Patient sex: M
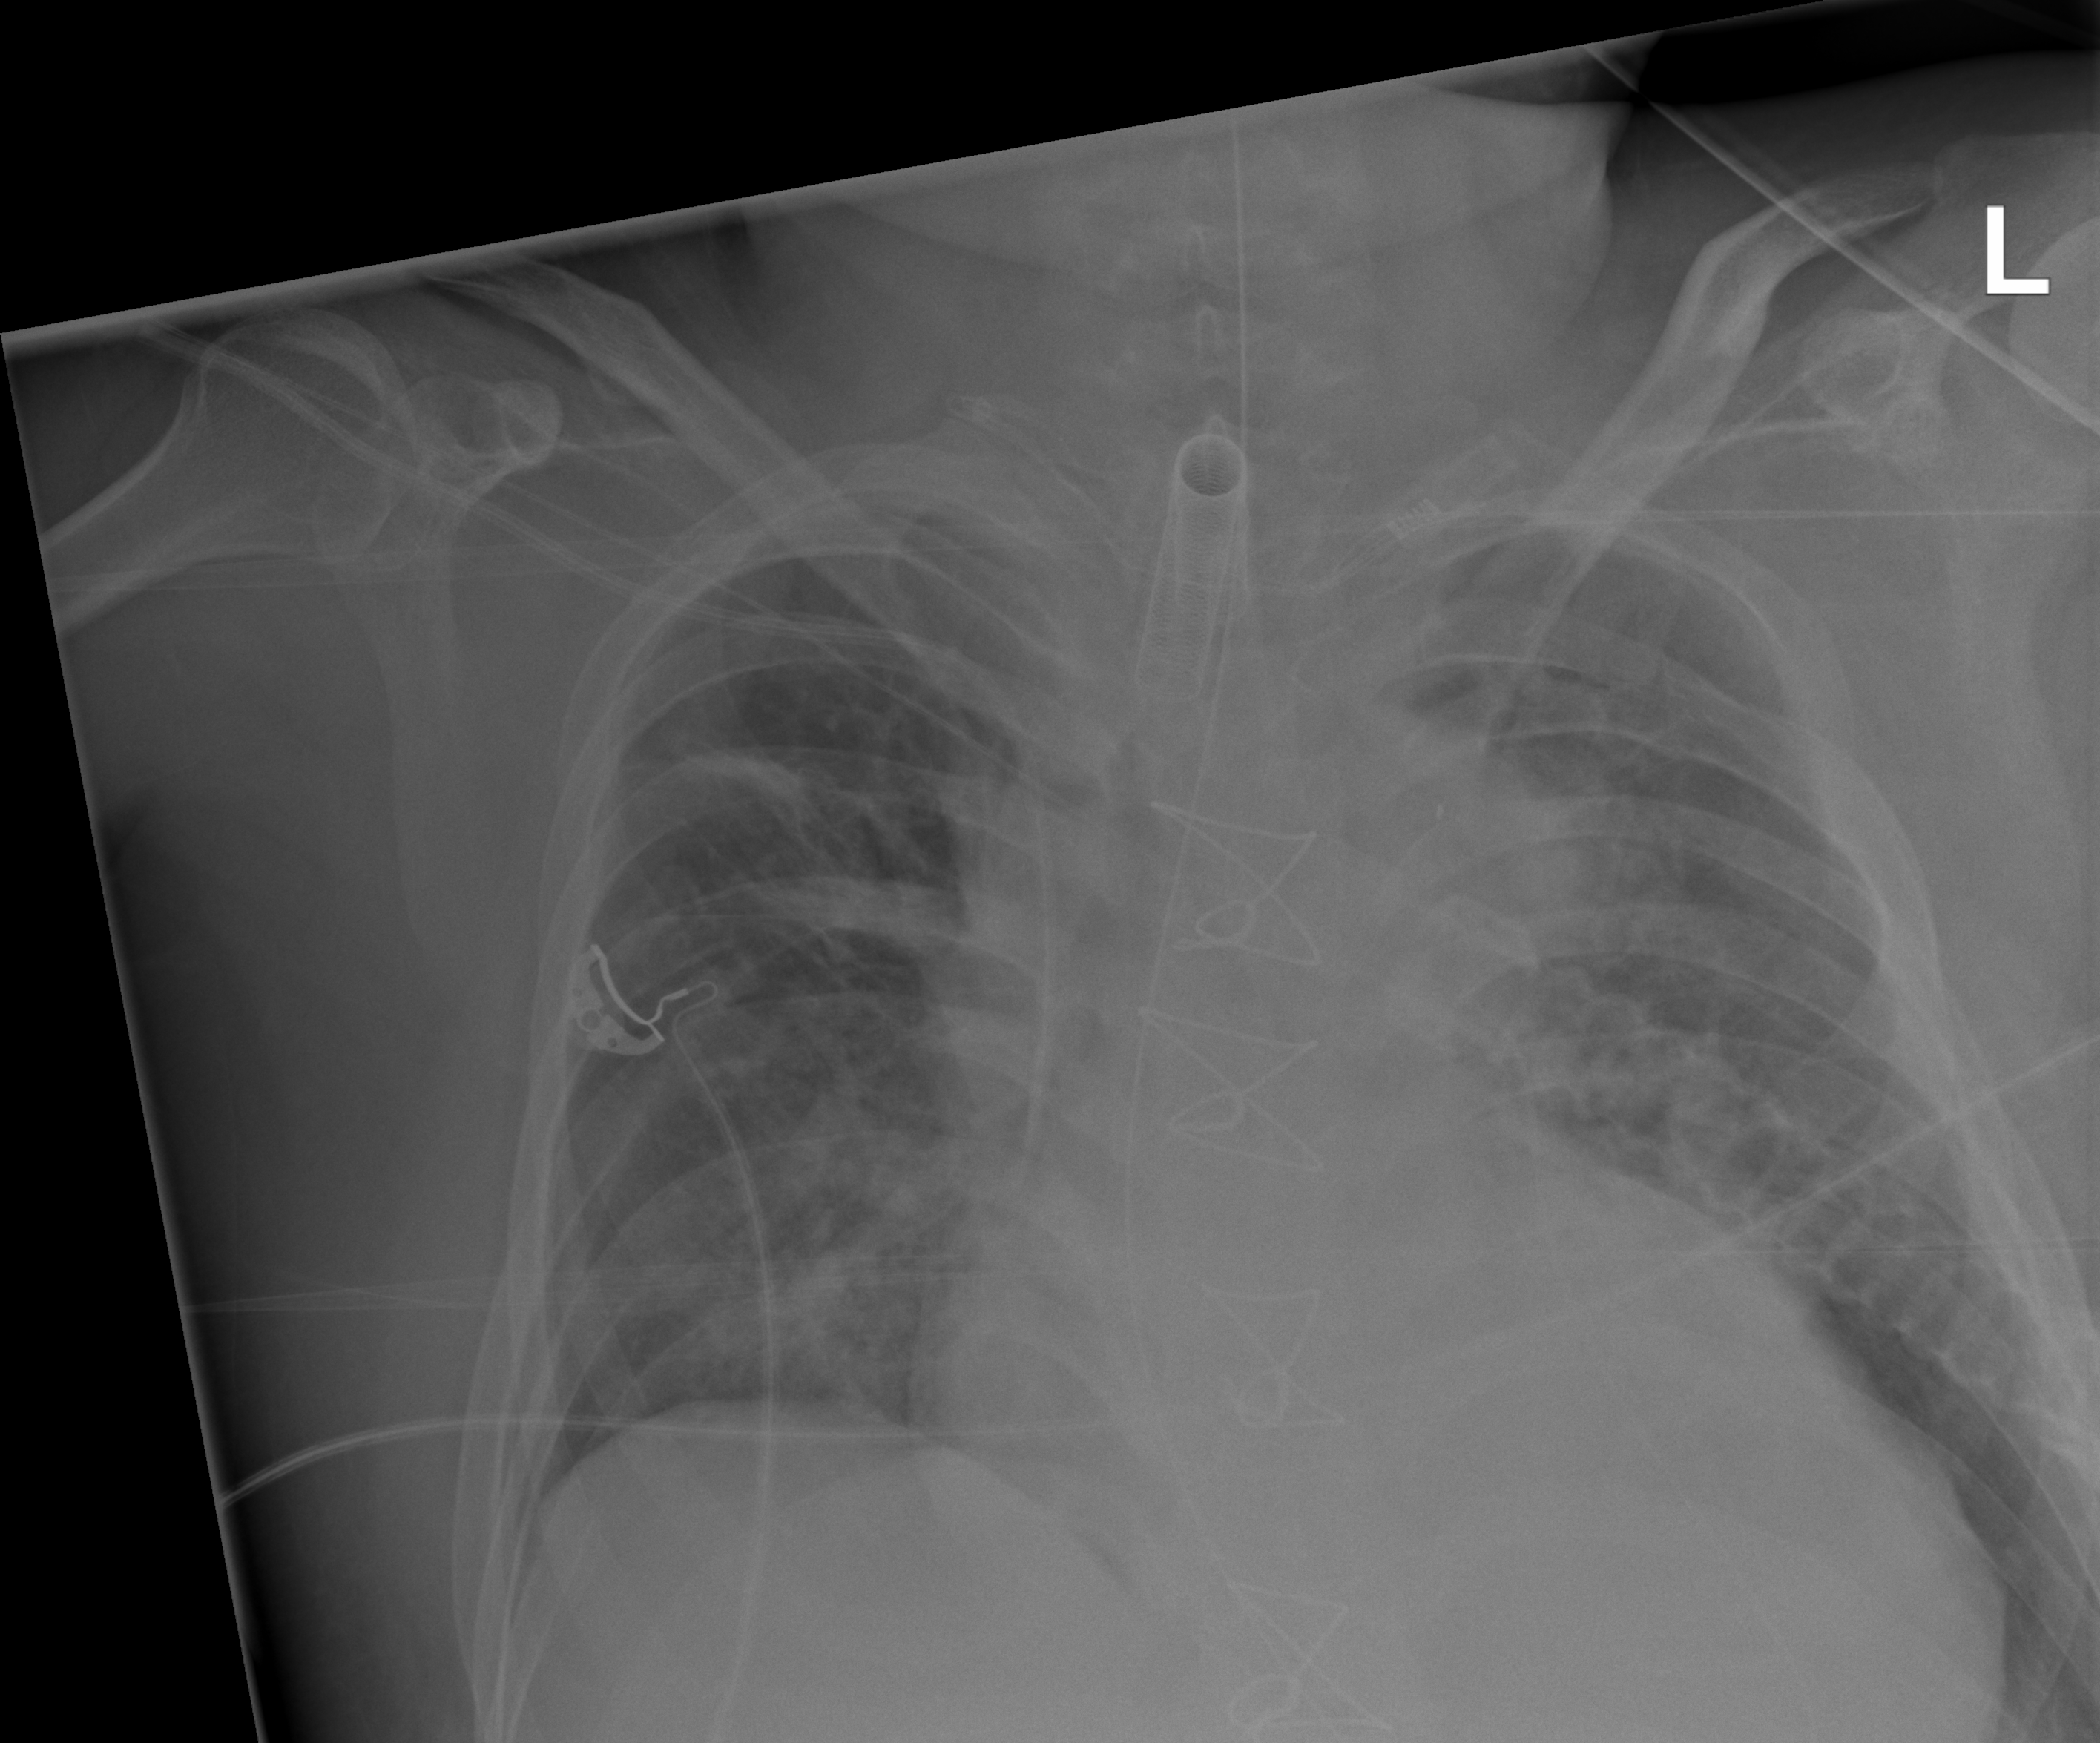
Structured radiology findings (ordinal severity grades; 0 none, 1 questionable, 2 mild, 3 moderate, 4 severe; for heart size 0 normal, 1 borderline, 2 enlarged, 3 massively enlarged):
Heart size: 3
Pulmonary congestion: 1
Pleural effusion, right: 0
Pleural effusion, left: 0
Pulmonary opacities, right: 3
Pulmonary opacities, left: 2
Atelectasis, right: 3
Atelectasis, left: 2